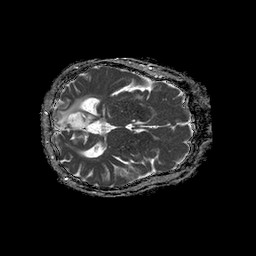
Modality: ADC
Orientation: axial
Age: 55
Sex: female
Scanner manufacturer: philips
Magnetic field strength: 1.5 T
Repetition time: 4.6 s
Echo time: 0.08941 s